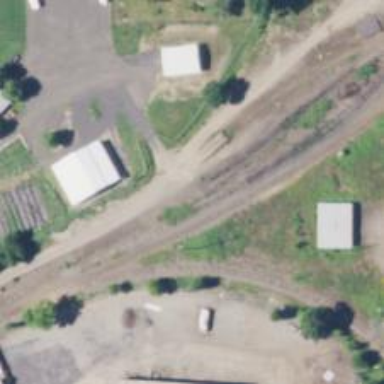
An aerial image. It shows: Railway siding with rails.